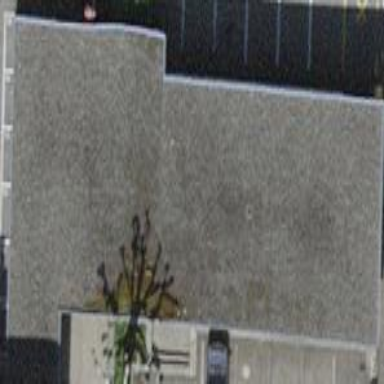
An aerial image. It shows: View of roof of building.